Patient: sex F, age 83
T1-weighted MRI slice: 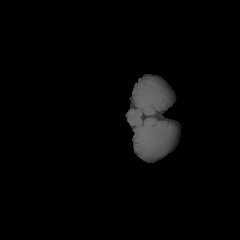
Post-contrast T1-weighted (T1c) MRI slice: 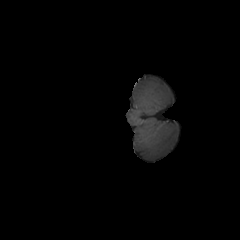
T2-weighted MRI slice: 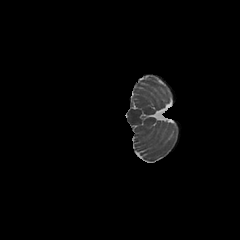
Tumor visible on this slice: no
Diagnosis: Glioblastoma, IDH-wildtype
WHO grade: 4